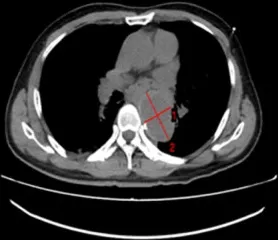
Computed tomography (CT) images showing (A) dilatation of descending aorta; the widest place reaches 4x6 cm (red line).
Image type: radiology (ct)